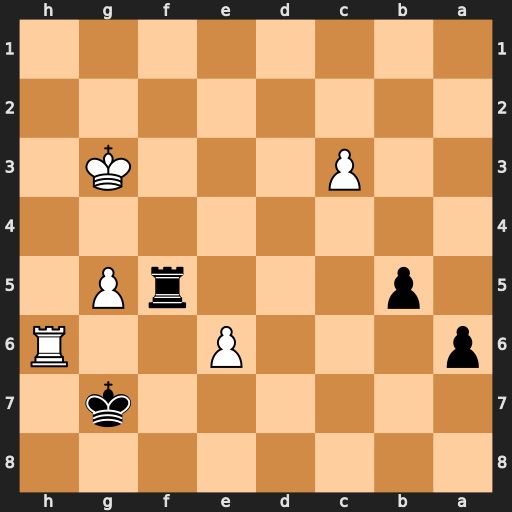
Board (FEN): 8/6k1/p3P2R/1p3rP1/8/2P3K1/8/8
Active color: b
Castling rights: -
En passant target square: -
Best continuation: Rxg5+ Kf4 Kxh6 e7 Rg8